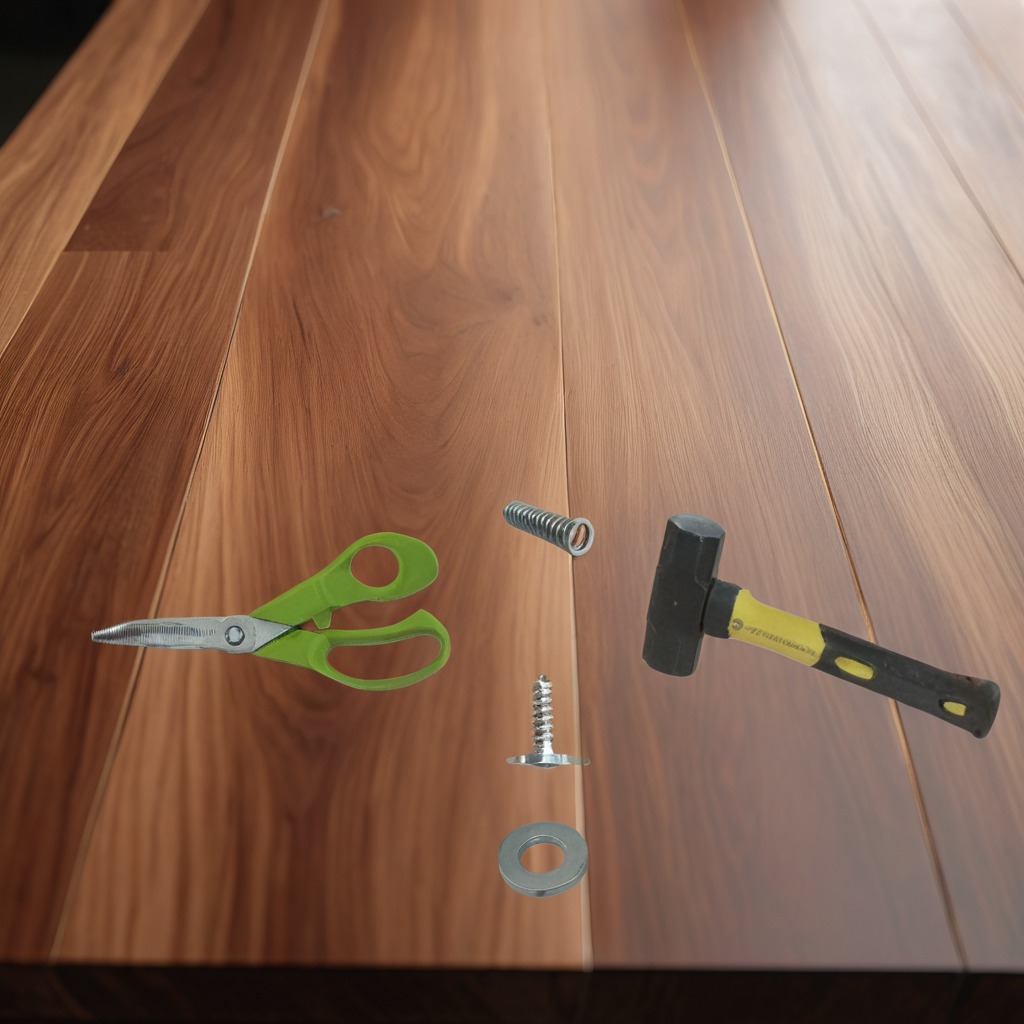
A flat metal washer, a metal machine screw, a hammer, a coiled metal spring, and a pair of scissors are lying on the wooden table.